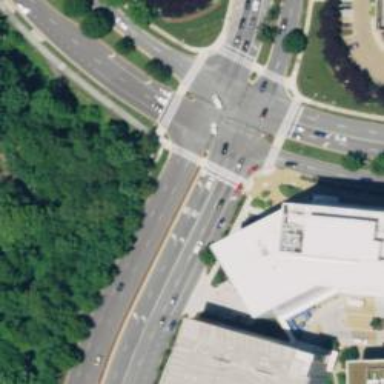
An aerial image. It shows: Crossing on the road.